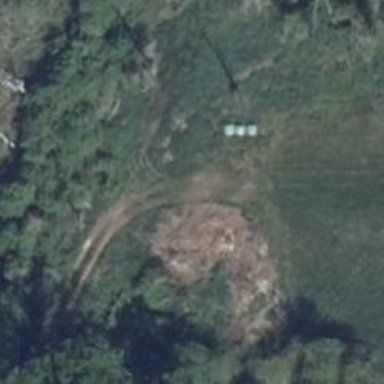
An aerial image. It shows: Hunting stand.